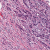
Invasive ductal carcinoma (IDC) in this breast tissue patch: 1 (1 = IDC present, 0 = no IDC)